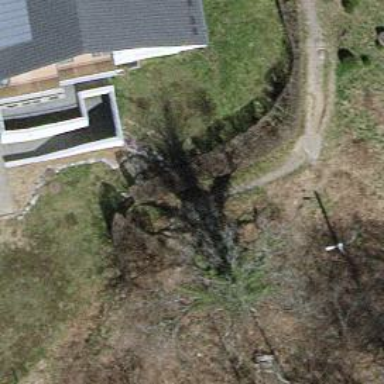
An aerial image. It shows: Path.